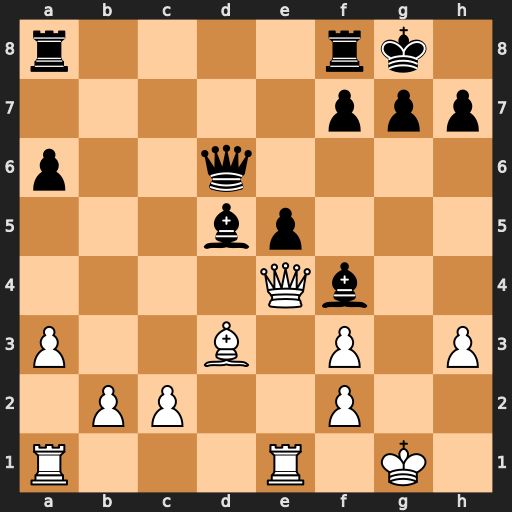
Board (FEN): r4rk1/5ppp/p2q4/3bp3/4Qb2/P2B1P1P/1PP2P2/R3R1K1
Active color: w
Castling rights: -
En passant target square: -
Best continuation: Qxh7#